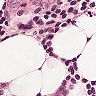
Metastatic tissue present: yes